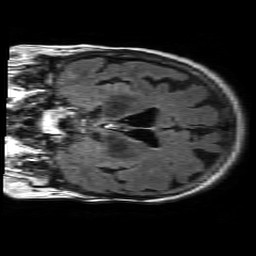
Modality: FLAIR
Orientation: coronal
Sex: female
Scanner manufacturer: philips
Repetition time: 11 s
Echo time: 0.125 s